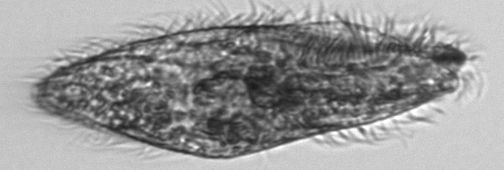
Label: Euplotes_morphotype1